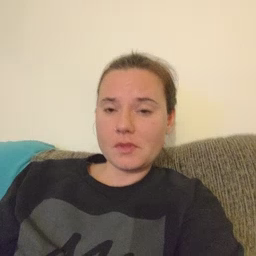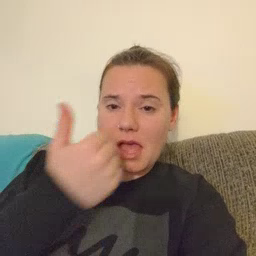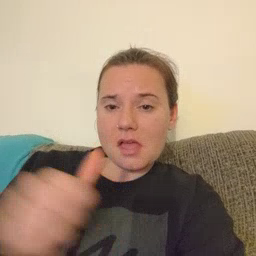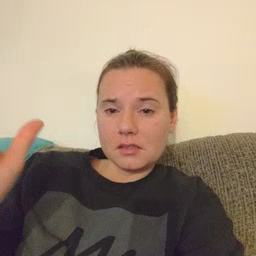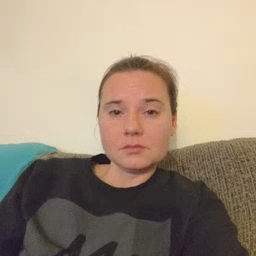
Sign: any